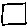
Label: square